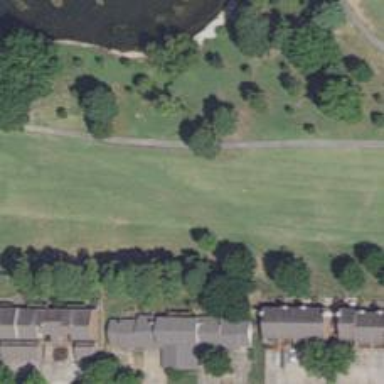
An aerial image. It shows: View of golf hole.